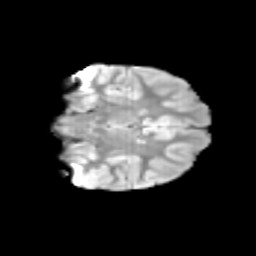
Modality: T2w
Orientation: coronal
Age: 9
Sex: female
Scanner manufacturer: siemens
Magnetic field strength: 3 T
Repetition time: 3.8 s
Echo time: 0.07 s